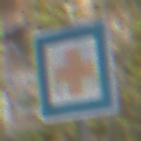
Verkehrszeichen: ErsteHilfe
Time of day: MorningAfternoon
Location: Outdoor (Urban)
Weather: PartlyCloudy
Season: NotSpecified
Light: Natural